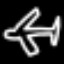
Label: airplane